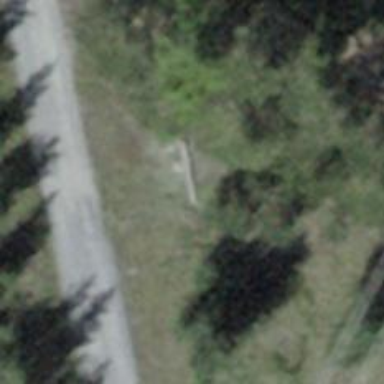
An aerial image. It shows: Bench.